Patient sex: M
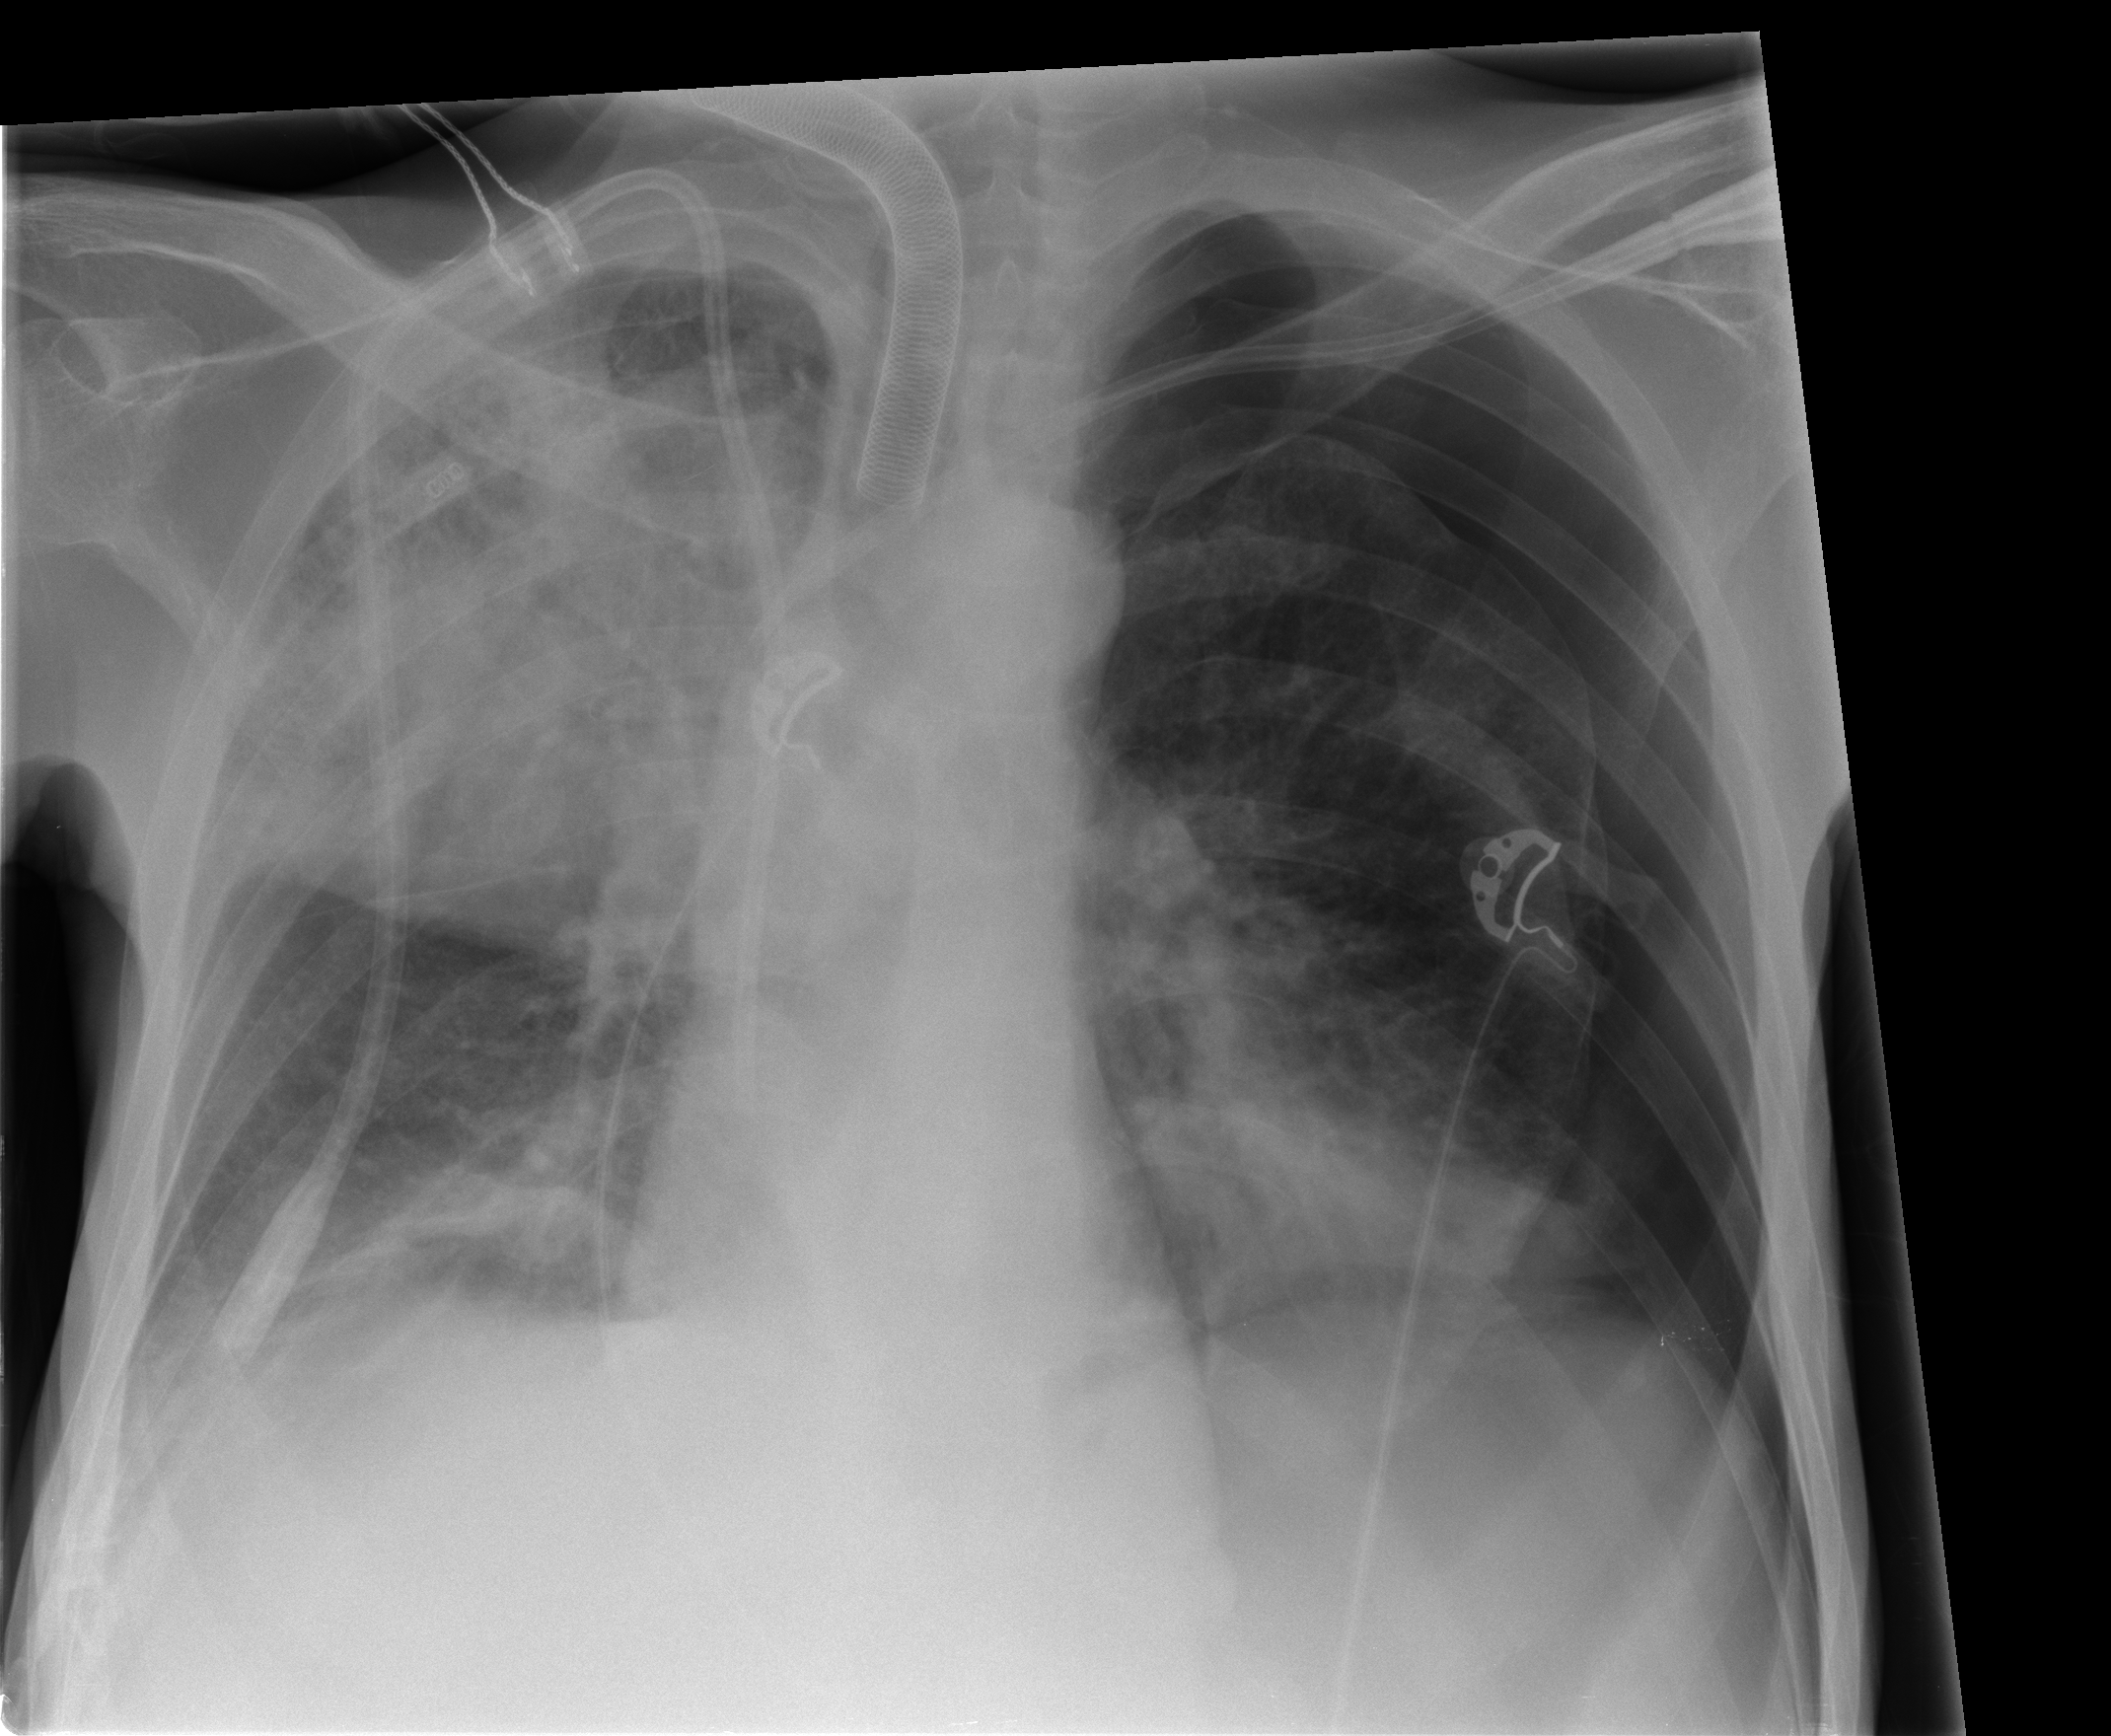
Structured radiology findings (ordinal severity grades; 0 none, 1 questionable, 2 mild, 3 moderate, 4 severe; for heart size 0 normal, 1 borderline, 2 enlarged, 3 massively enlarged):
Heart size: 0
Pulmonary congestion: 0
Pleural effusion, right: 2
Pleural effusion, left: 0
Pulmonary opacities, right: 3
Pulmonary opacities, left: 0
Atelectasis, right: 3
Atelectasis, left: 2